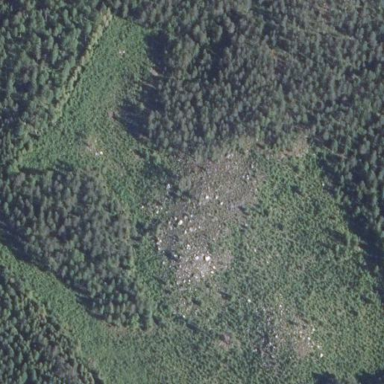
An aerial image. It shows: Clearcut man-made area surrounded by scrub vegetation.